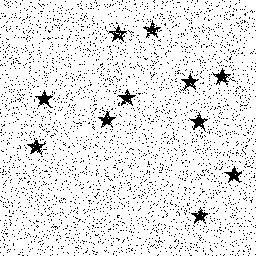
Squares: 0
Triangles: 0
Stars: 11
Total shapes: 11